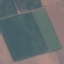
Land use / land cover class: AnnualCrop